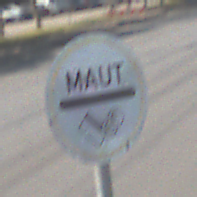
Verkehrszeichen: MautflichtigeStrecke
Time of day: Midday
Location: Outdoor (Urban)
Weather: Clear
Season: NotSpecified
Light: Natural